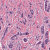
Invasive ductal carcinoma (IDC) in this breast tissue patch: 1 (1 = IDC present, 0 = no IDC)